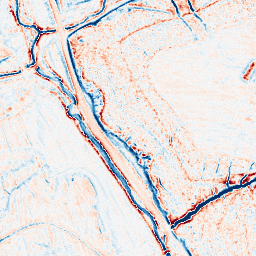
Category: edge_preserving
Decomposition family: anisotropic_diffusion
Decomposition parameters: iterations: 10
kappa: 10
gamma: 0.2
Upsampling method: quartic
Upsampling parameters: scale: 2
Upsampling scale: 2